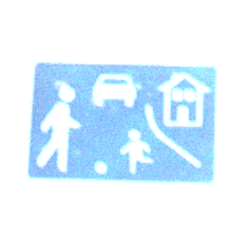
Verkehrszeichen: BeginnVerkehrsberuhigterBereich
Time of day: Night
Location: Outdoor (Nature)
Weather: Overcast
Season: NotSpecified
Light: Artificial